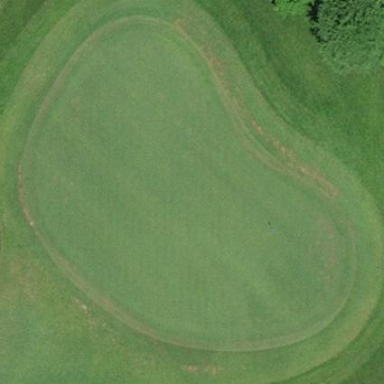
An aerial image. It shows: Picturesque green golfing area with grass land use.